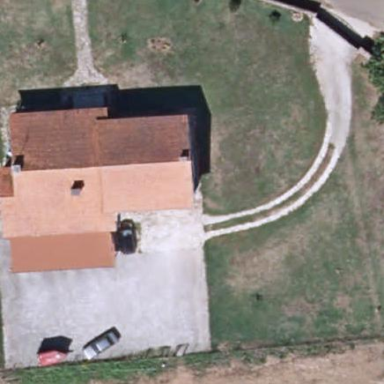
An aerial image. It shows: Simple and straightforward house.